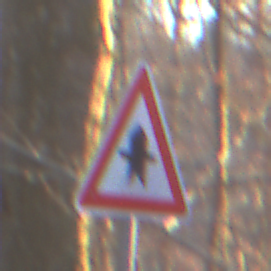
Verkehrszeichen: Vorfahrt
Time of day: SunriseSunset
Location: Outdoor (Nature)
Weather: Clear
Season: Autumn
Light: Natural